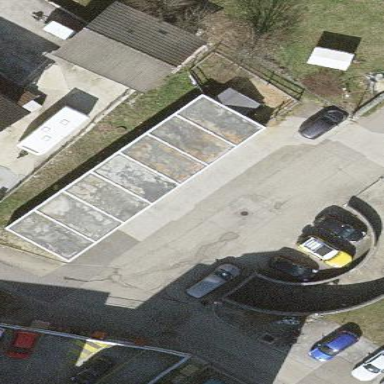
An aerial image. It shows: Group of garages.